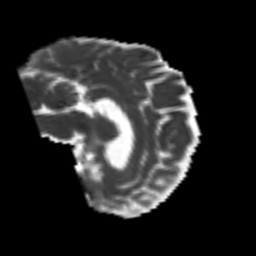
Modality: MD
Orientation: sagittal
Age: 53
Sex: female
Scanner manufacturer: siemens
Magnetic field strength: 3 T
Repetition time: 4.999 s
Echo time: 0.07946 s